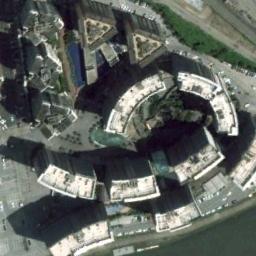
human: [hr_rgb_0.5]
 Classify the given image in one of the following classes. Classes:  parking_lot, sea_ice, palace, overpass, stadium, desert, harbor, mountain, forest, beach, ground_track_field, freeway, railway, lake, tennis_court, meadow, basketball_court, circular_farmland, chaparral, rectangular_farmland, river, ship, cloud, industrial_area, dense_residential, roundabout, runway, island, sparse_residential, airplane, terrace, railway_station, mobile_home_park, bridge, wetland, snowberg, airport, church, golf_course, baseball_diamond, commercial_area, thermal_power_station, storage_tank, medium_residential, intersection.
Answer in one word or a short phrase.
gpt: commercial_area